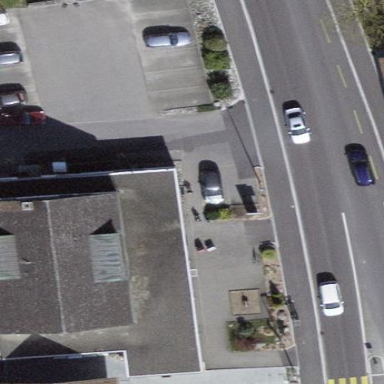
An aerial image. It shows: View of supermarket building.